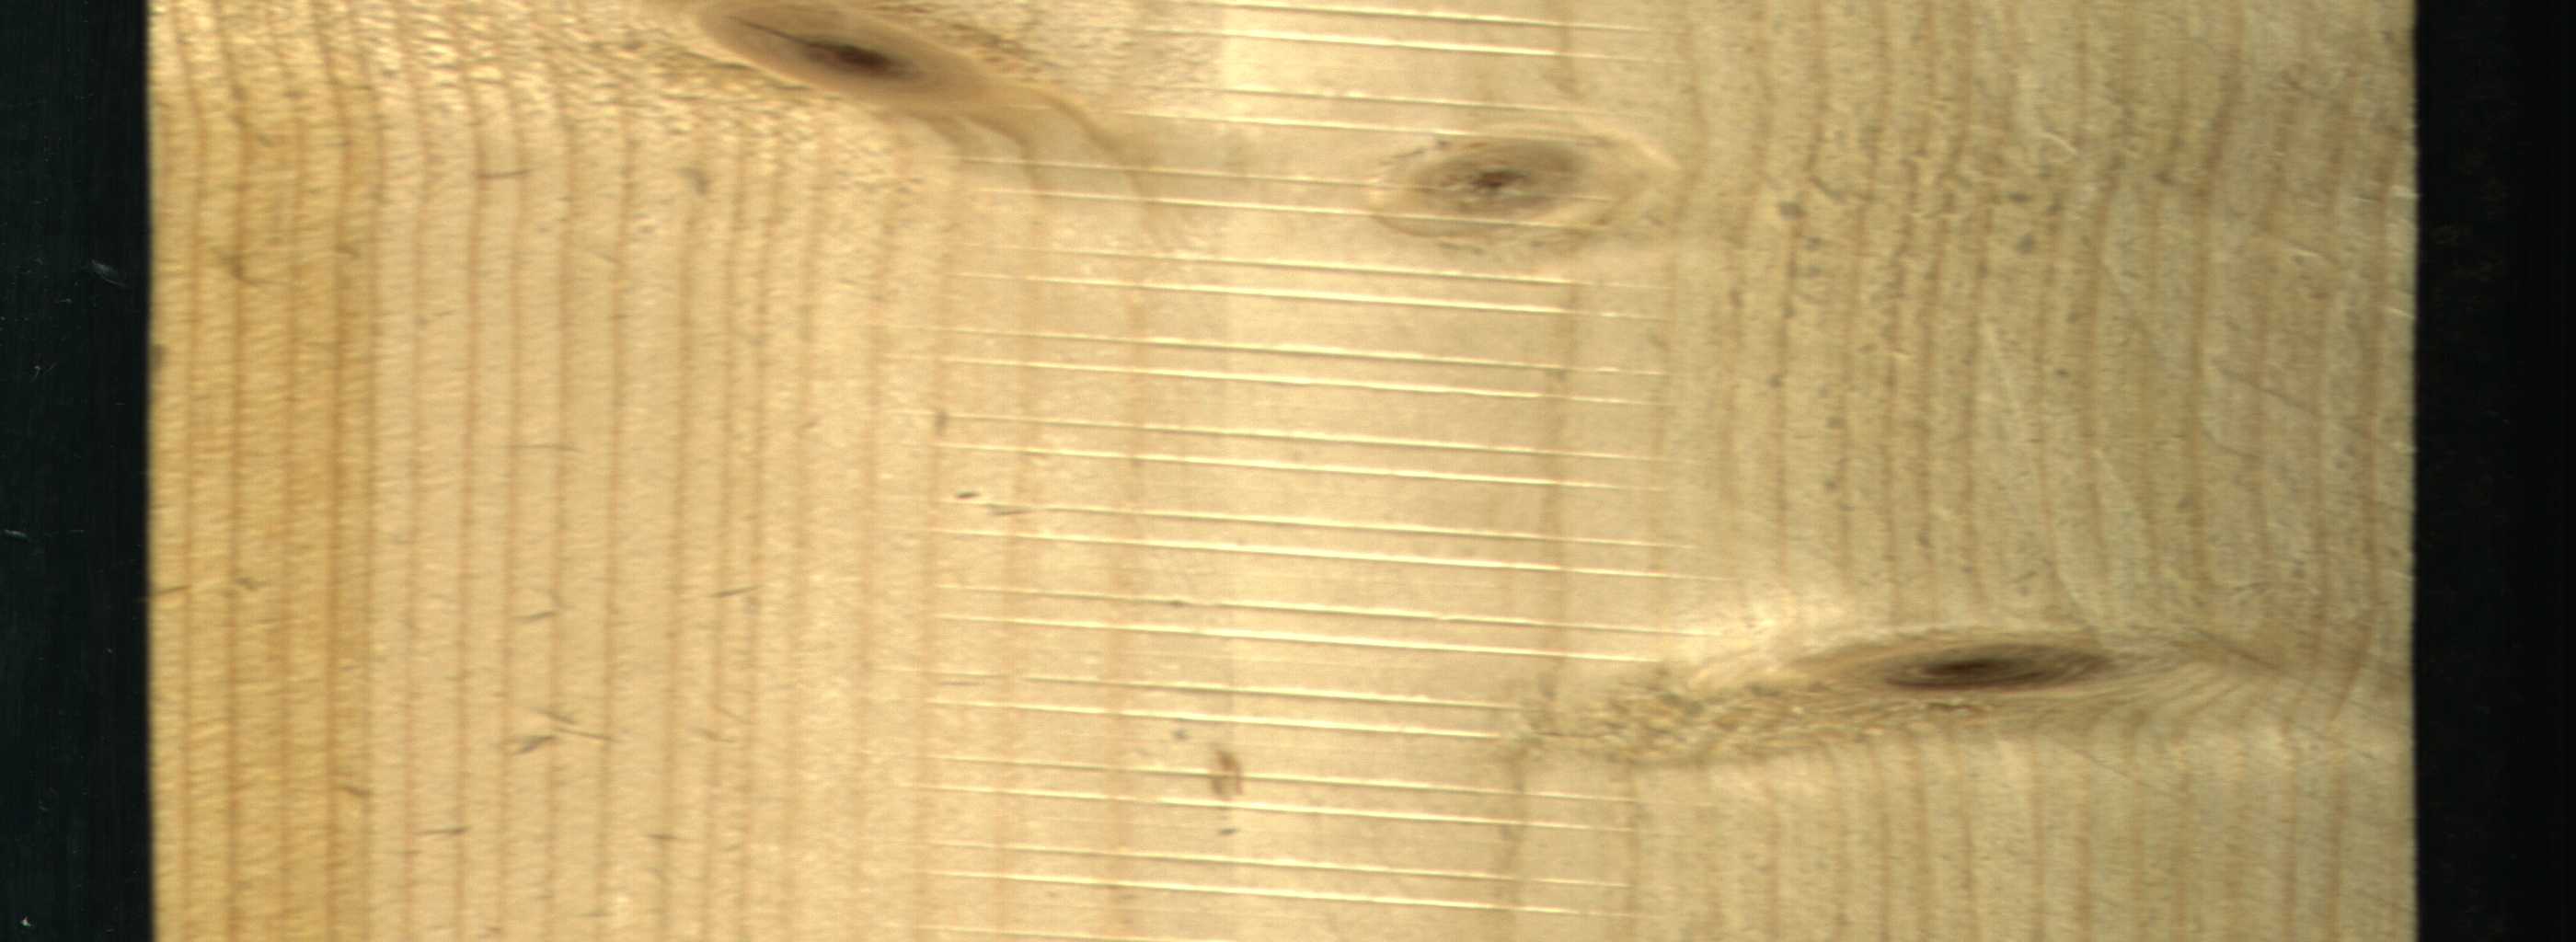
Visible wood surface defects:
Live_Knot
Live_Knot
Live_Knot